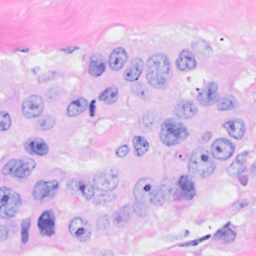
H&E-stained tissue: Breast